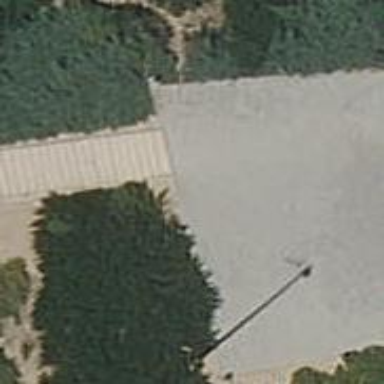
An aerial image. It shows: Road with steps.